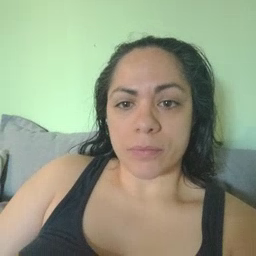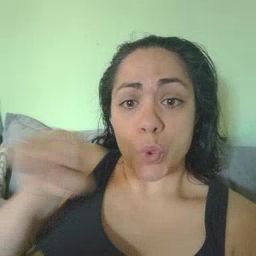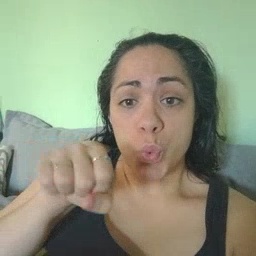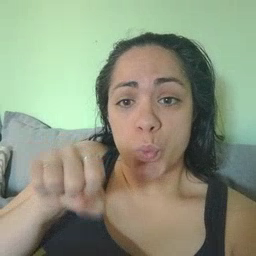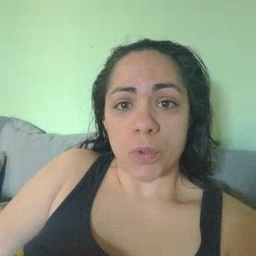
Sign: shoe